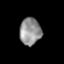
Tissue: prostate
Cell type: Myeloid cells
Senescence score: 0.2905
Nuclear area (px): 567
Mean DAPI intensity: 145.688